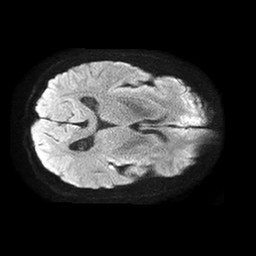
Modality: TRACE
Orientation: axial
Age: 62
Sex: female
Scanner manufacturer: philips
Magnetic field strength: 1.5 T
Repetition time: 4.6 s
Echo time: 0.08517 s